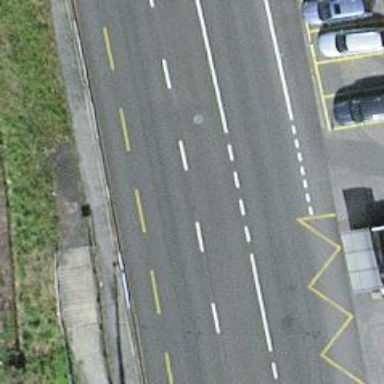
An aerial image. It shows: Trolleybus stop position for public transport.